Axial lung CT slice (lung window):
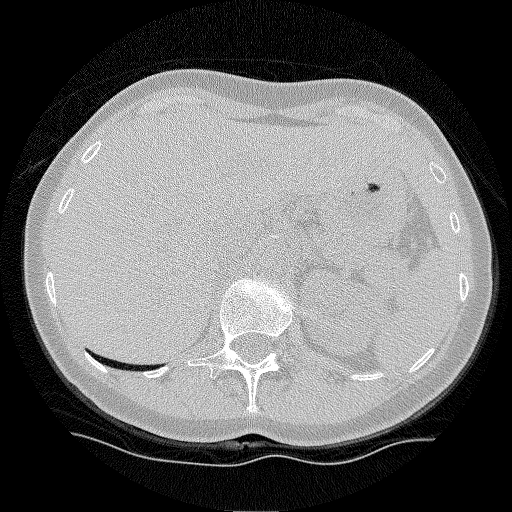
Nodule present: no